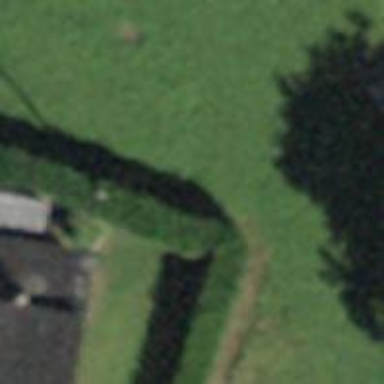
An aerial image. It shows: Hedge acting as barrier.